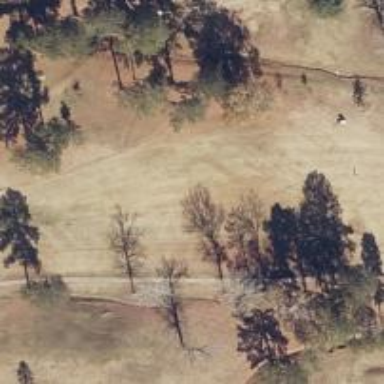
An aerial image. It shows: Golf hole.